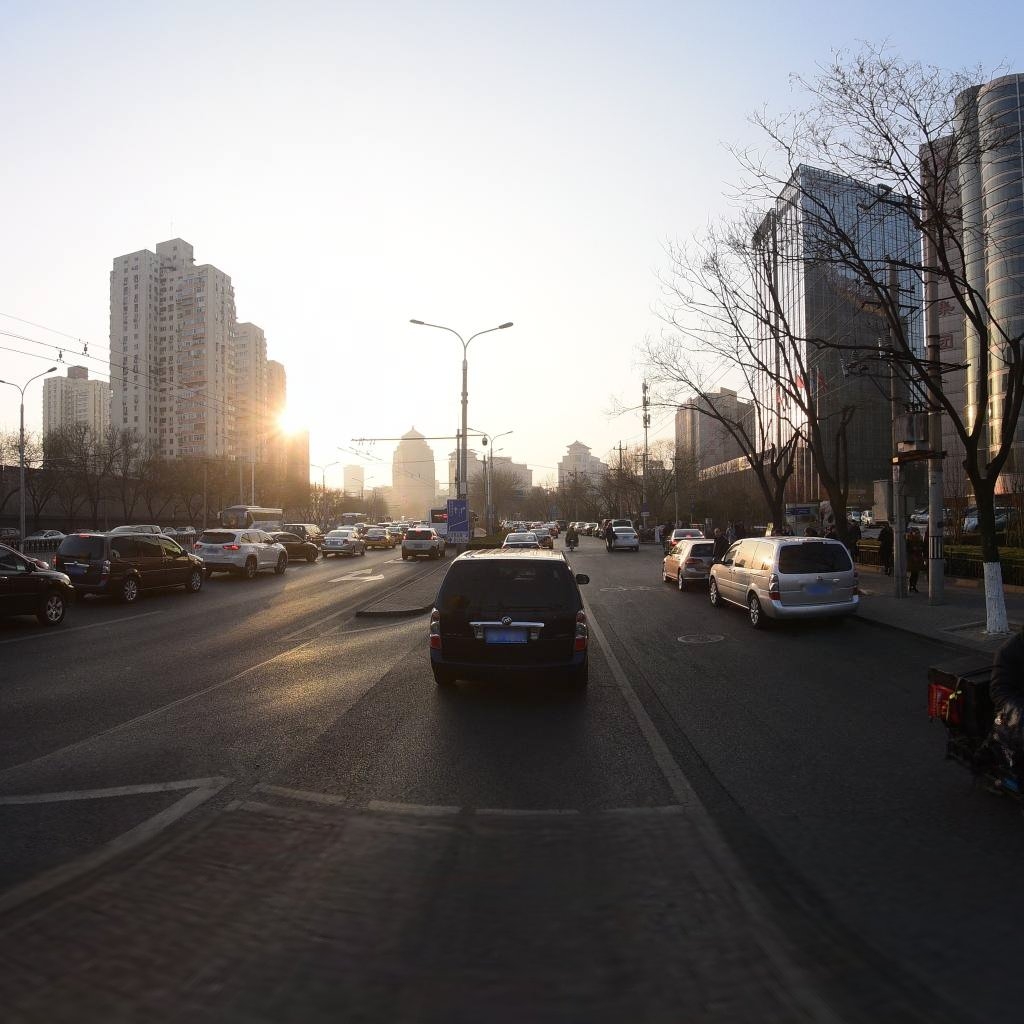
Region: Xicheng
Road damage annotations: manhole cover, longitudinal crack